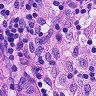
Metastatic tissue present: no